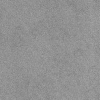
Atmospheric dust classification: not_dusty